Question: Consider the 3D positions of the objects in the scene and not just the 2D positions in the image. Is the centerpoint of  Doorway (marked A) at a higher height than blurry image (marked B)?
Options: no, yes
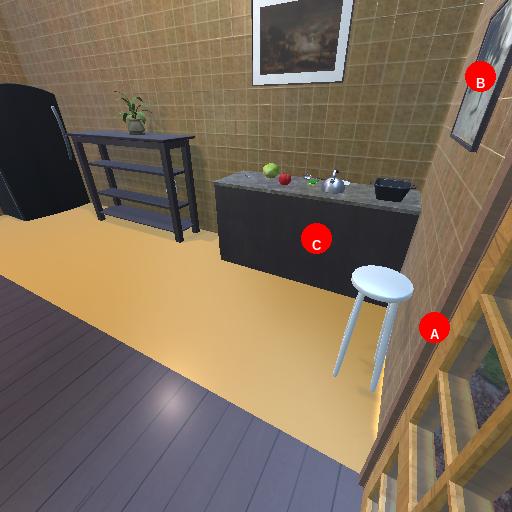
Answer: no